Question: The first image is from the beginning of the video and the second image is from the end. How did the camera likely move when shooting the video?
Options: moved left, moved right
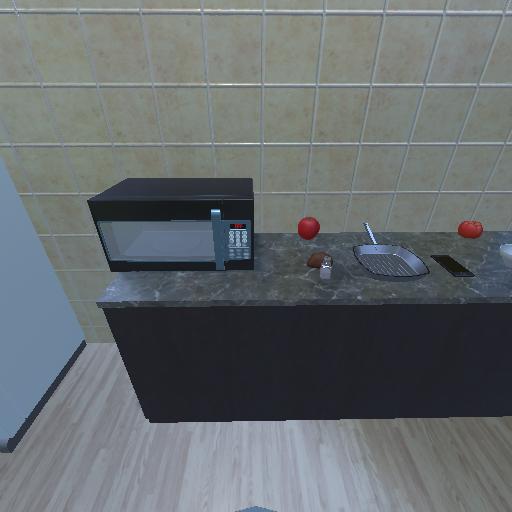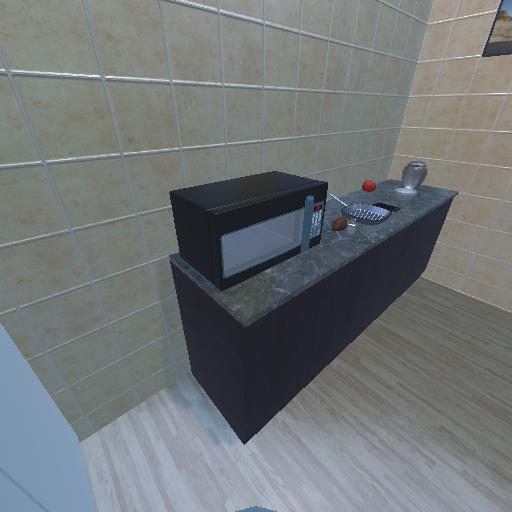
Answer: moved left